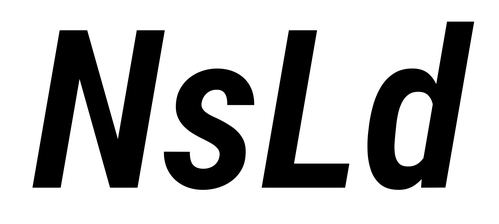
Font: Roboto-Italic_Condensed_SemiBold_Italic